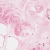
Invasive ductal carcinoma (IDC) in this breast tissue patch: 0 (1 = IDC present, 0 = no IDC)